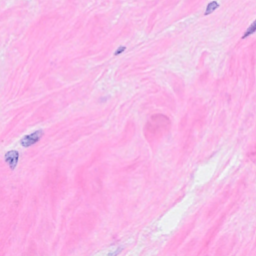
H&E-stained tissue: Breast